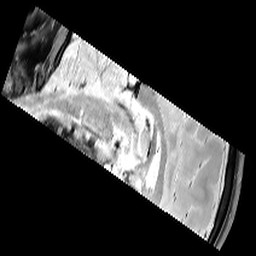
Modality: T1w
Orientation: sagittal
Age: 26
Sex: male
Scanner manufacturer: siemens
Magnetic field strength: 3 T
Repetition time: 6.5 s
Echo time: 0.016 s